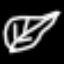
Label: leaf